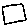
Label: square